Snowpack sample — Buffalo Mountain, Silverthorne, Colorado, USA (1/25/25, 10:11 AM MST)
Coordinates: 39.6222, -106.1139
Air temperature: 22 °F
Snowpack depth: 110 cm
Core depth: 20 cm
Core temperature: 48.2 °F
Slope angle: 12°, slope face: 102°
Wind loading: high
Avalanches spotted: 0
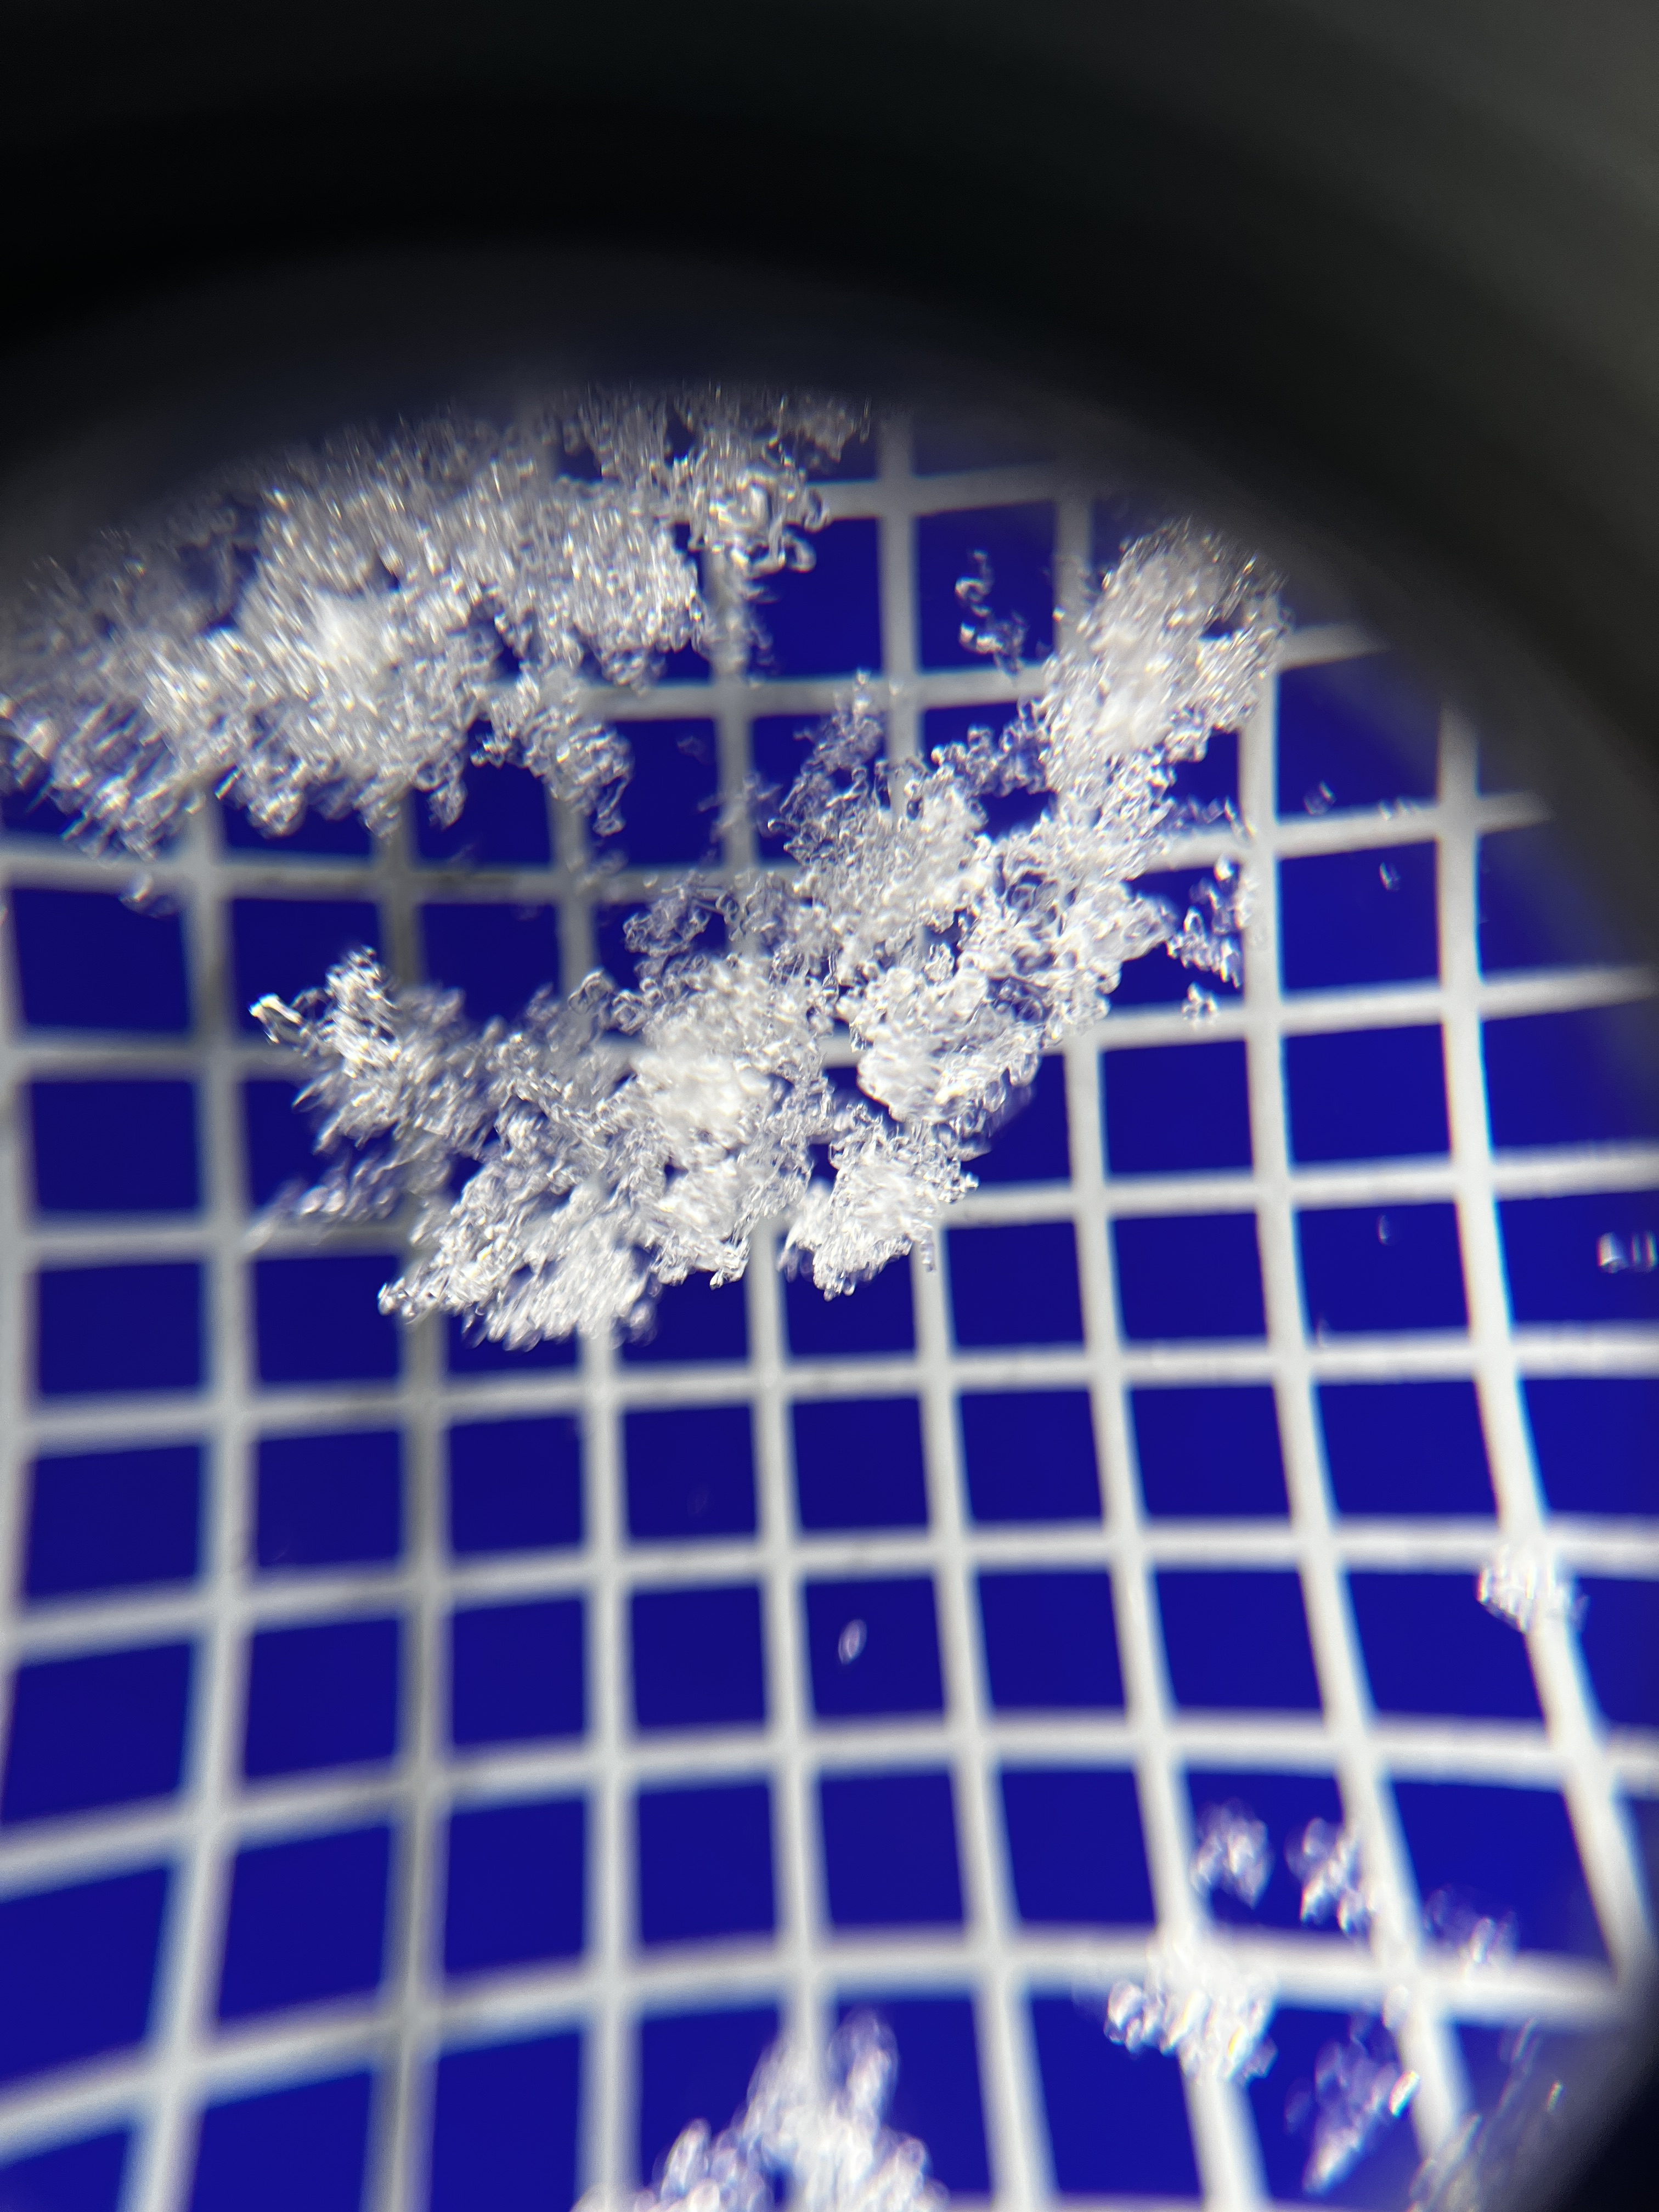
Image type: magnified_profile
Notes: No avalanches nearby, collected on the outskirts of a fire break 15 meters from the treeline, on way to Buffalo and Red Mountain